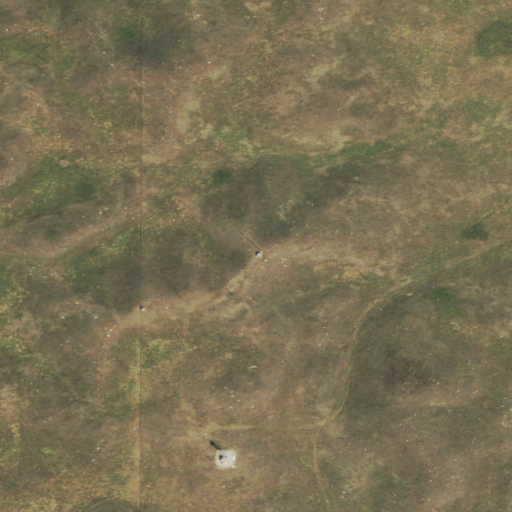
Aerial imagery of mountain in South Dakota named Bald Mountain containing only pasture